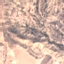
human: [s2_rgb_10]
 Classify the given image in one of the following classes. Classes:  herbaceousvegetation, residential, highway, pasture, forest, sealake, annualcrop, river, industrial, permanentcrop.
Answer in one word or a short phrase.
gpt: HerbaceousVegetation